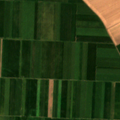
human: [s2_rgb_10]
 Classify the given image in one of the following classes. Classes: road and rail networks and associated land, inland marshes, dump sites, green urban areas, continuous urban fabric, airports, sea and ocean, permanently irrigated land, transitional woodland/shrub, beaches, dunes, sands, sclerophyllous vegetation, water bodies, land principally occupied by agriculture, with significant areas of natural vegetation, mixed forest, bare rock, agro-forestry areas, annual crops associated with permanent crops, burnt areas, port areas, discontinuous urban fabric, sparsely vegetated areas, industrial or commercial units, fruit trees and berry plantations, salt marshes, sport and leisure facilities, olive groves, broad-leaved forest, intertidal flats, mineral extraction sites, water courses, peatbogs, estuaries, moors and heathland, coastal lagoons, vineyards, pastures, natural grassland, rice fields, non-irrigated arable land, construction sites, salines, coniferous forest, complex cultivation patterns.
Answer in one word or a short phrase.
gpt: non-irrigated arable land